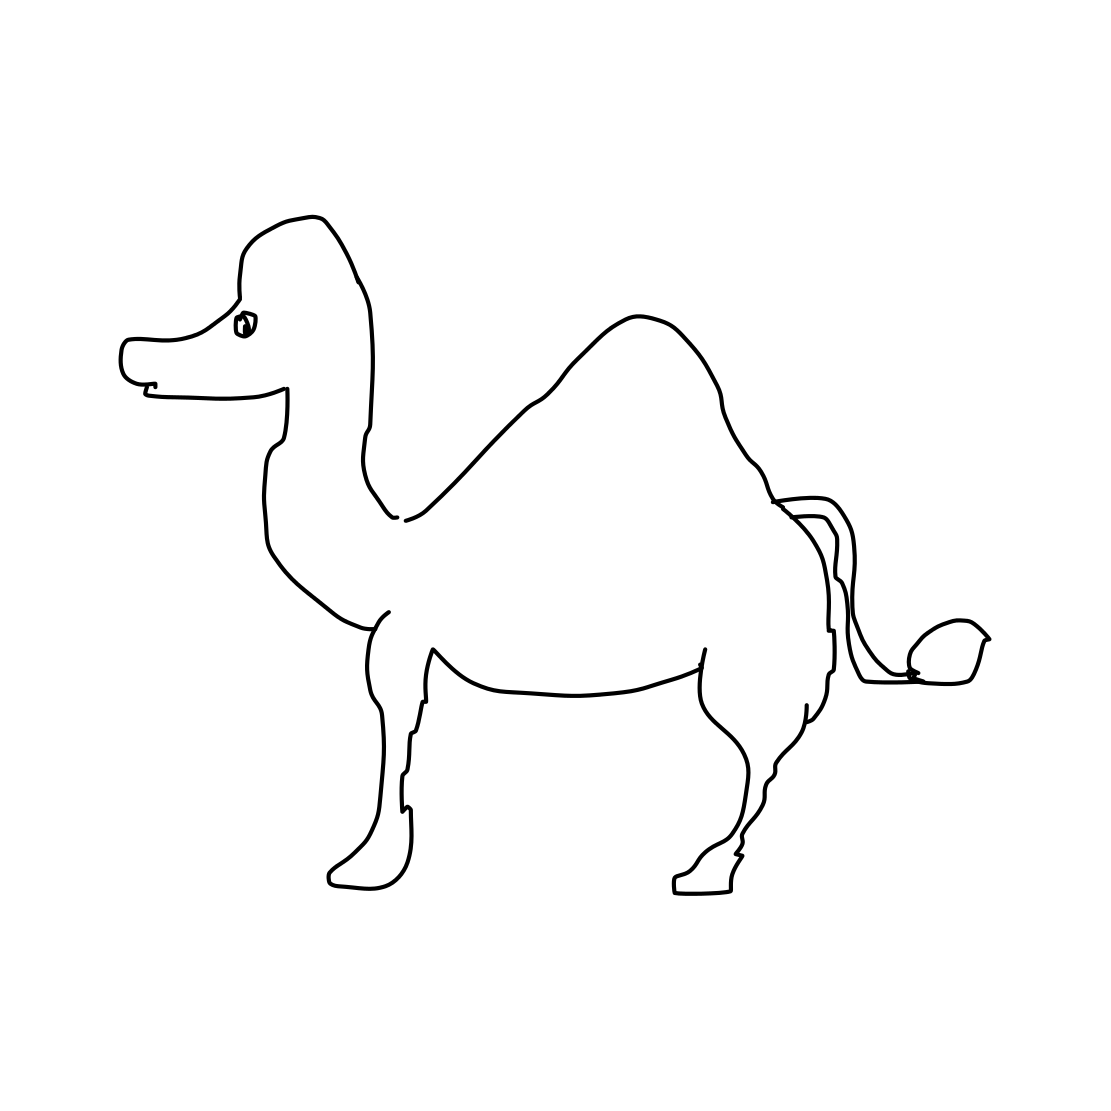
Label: camel